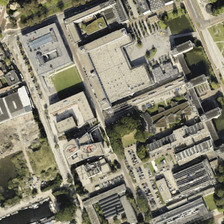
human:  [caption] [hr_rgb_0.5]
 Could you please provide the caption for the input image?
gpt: the school covers a large area and the buildings are tall .

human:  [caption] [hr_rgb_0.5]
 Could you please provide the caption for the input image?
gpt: a large number of teaching buildings have been built in the school .

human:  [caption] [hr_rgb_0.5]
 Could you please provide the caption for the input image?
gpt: the school covers a large area and the buildings are tall .

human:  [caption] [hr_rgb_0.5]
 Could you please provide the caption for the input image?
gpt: a large number of teaching buildings have been built in the school .

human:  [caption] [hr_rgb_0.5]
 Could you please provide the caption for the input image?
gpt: the school covers a large area and the buildings are tall .